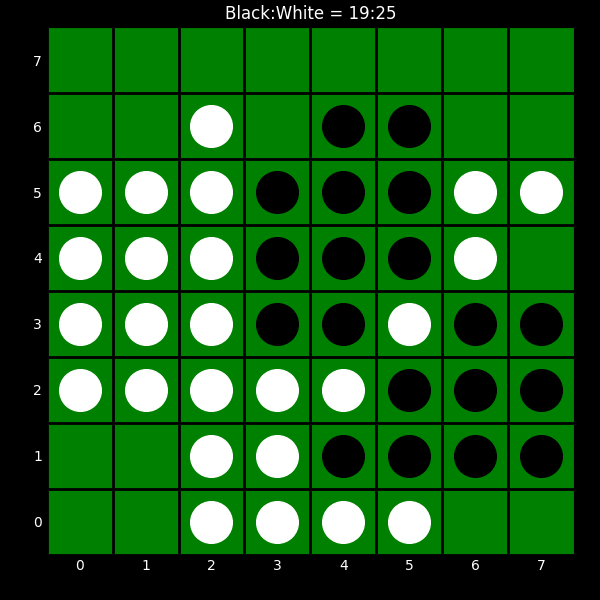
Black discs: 19
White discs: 25